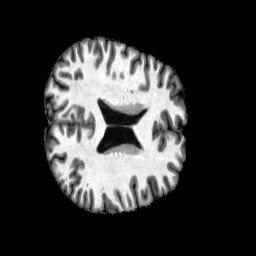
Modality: T1w
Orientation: axial
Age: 34
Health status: healthy
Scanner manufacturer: philips
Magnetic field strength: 3 T
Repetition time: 0.007859 s
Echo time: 0.003607 s